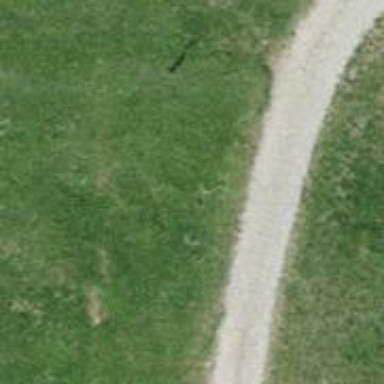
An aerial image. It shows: Track with grade 2 tracktype.